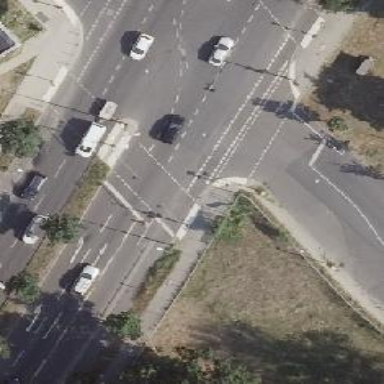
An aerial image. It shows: Crossing with traffic signals.